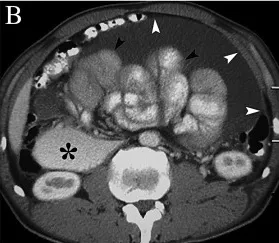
Contrast-enhanced computed tomogram scan revealed dilatation of the duodenum loops (*) and congregated small gut loops (black arrowhead) trapped in the massive ascites surrounded by a membrane (white arrowhead).
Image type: radiology (ct)